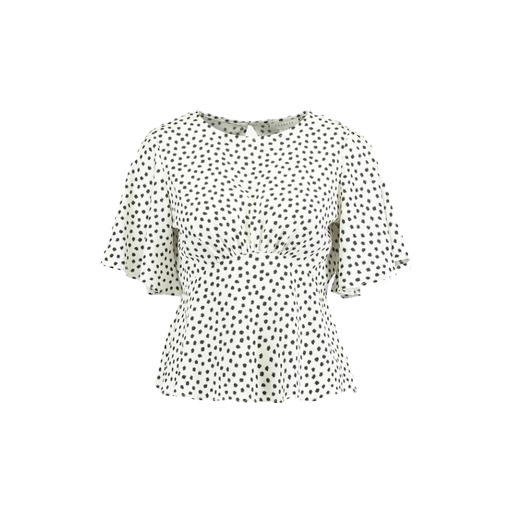
white polka-dot shirt, white and black polka dot shirt, polka-dot blouse, white background